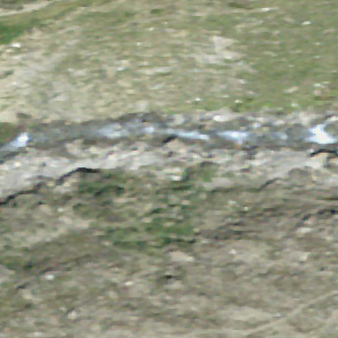
Label: other